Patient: sex F, age 26
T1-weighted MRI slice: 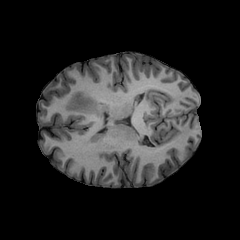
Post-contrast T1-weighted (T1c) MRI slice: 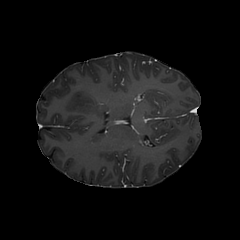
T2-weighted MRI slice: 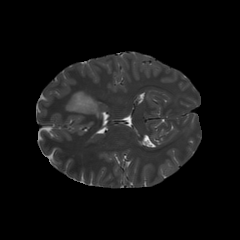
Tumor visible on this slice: yes
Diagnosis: Astrocytoma, IDH-mutant
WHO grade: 3